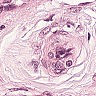
Metastatic tissue present: yes